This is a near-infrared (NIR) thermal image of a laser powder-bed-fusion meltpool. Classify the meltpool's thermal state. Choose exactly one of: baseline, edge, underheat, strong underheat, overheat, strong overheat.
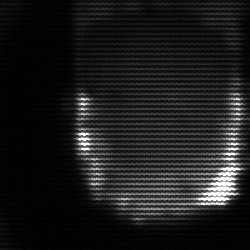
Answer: baseline